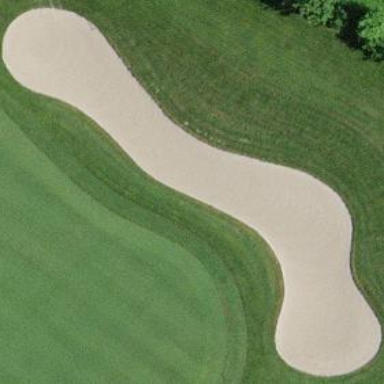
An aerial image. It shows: Golf bunker.